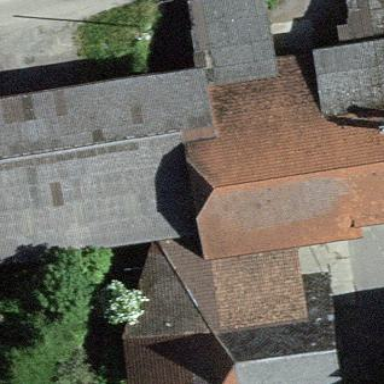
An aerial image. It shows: Rural barn.